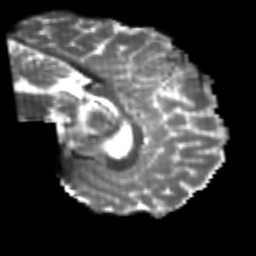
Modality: T2w
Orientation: sagittal
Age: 25
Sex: male
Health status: healthy
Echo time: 0.074 s